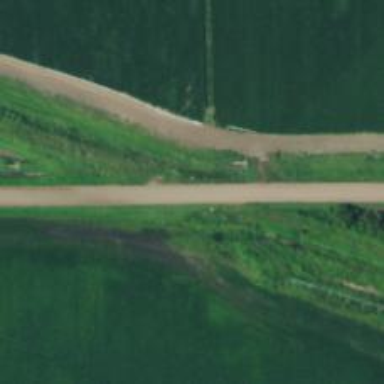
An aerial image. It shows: Single disused railway track.